Interaction volume radius: 5 \u00c5
Interaction volume height: 15 \u00c5
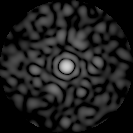
Disorder parameter: 0.8041